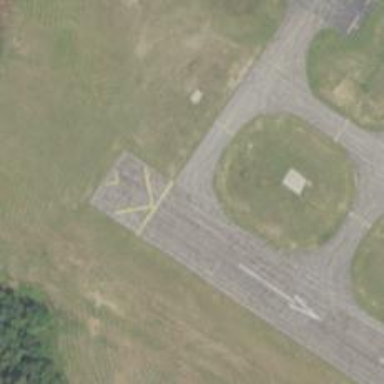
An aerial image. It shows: Image of taxiway at airport.